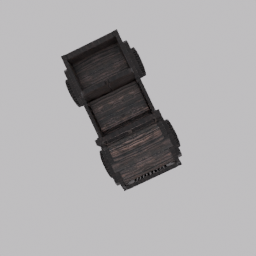
Label: mechanical